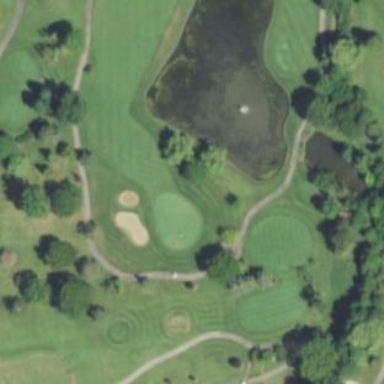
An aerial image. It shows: Water hazard in golf course. The hazard is natural water feature.